Question: I am getting some issue like attached in screen shots. I dont know why its coming as i have given the bundle name valid for both provisional profile and to my application in xcode.
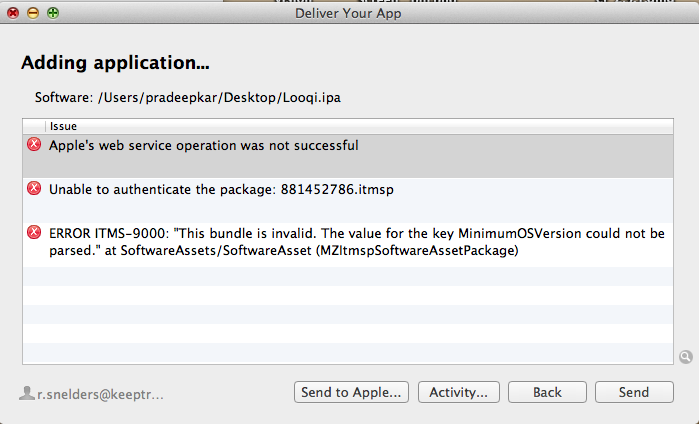
Answer: App store Rejects the ipa file not updated in xcode 5.1.1 since 15th May 2014. Just need to update xcode 5.1 to 5.1.1.
<URL>